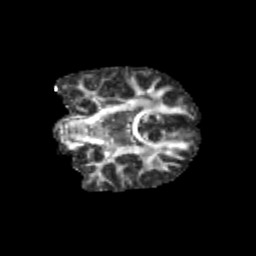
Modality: FA
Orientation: coronal
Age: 9
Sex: male
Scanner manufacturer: siemens
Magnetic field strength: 3 T
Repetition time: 3.8 s
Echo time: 0.07 s